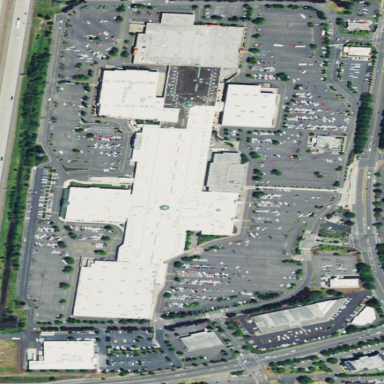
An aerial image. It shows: Mall.